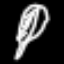
Label: leaf